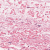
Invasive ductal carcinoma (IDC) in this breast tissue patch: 0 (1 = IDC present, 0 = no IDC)